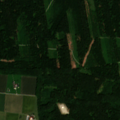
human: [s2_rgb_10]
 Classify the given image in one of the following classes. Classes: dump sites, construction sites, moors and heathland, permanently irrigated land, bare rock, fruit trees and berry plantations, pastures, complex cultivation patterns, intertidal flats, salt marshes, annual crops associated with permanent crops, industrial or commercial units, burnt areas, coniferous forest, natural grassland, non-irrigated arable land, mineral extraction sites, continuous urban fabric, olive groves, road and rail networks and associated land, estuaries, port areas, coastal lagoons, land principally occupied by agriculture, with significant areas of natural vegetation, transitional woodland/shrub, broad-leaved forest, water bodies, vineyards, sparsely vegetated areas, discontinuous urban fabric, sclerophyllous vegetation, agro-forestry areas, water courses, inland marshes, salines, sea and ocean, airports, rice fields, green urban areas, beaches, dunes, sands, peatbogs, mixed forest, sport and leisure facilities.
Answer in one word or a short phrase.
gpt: complex cultivation patterns, coniferous forest